Current action and preconditions to check: trajectory_clear

Your task: For each precondition in the list above, predict whether it will hold at this action.

Consider the current scene as observed from the mobile robot's camera, and analyze the predicted future states of all dynamic agents (e.g., people, animals, vehicles, or any moving entities) within the NEXT SECOND.

IMPORTANT: Only answer "very likely" if you are absolutely certain—based on strong, clear evidence—that a dynamic agent will violate the precondition in the predicted future state. Do NOT answer "very likely" for unlikely, ambiguous, or low-probability risks.

Ask yourself for each precondition: Is there a high probability, with clear and convincing evidence, that the predicted future states of any dynamic agent will interfere with the predicted future state of the currently executing action within the NEXT SECOND, causing that precondition to fail?

Assess the risk level based on these predictions. Use "likely" or "very likely" if motions create a clear risk of interference.

Use "neutral" or "improbable" if agents are nearby but their predicted paths are clearly diverging or non-conflicting.

Failure Risk Categories: "very improbable", "improbable", "neutral", "likely", "very likely"

Answer Format: Output ONLY the probability_of_failure value from these categories: "very improbable", "improbable", "neutral", "likely", "very likely"

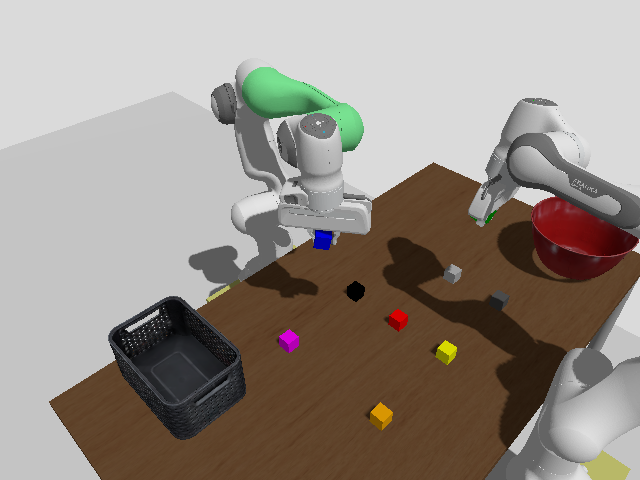

Answer: very improbable